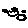
Label: cloud